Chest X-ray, AP view. Patient: 41 years old, sex M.
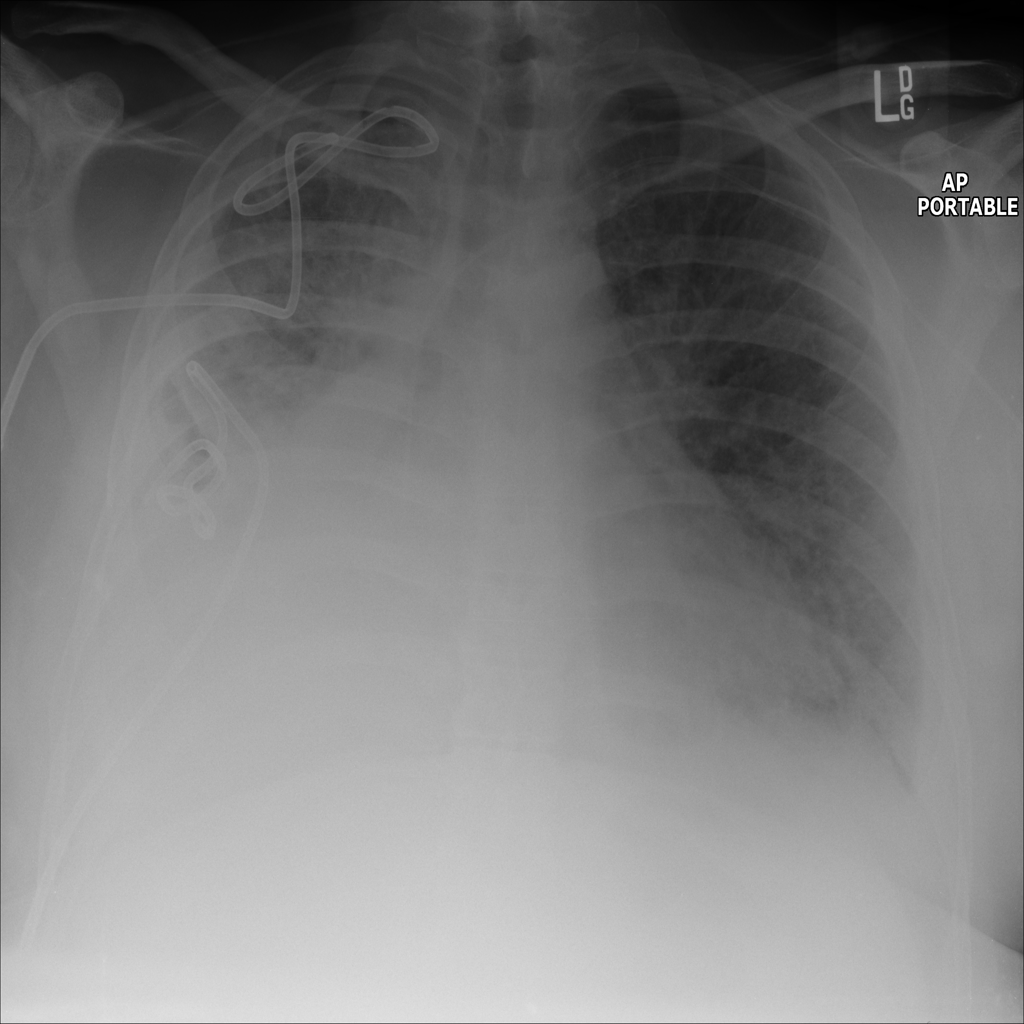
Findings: Cardiomegaly, Effusion, Mass